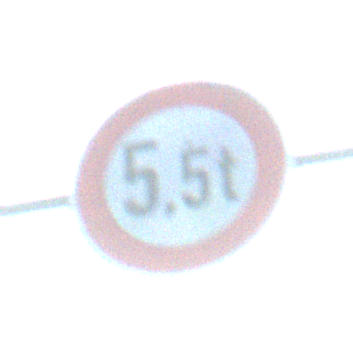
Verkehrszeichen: TatsaechlicheMasse
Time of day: MorningAfternoon
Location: Outdoor (Nature)
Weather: Clear
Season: NotSpecified
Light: Natural